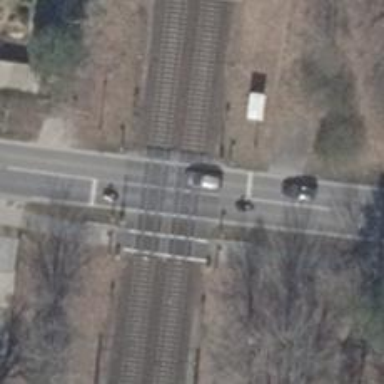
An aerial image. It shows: Level railway crossing with lights and barriers.